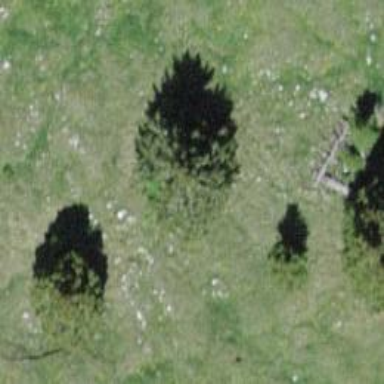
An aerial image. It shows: Needle-leaved tree in natural setting.